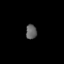
Tissue: lung
Cell type: Epithelial cells
Senescence score: 0.2312
Nuclear area (px): 156
Mean DAPI intensity: 97.635